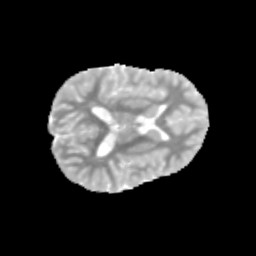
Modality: MD
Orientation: axial
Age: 11
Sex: male
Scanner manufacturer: siemens
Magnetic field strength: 3 T
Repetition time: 3.8 s
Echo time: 0.07 s